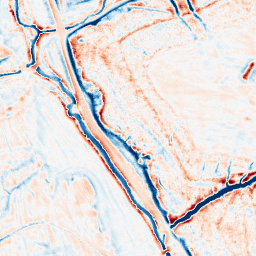
Category: edge_preserving
Decomposition family: bilateral
Decomposition parameters: d: 15
sigma_color: 75
sigma_space: 150
Upsampling method: sinc_hamming
Upsampling parameters: scale: 4
kernel_size: 16
Upsampling scale: 4